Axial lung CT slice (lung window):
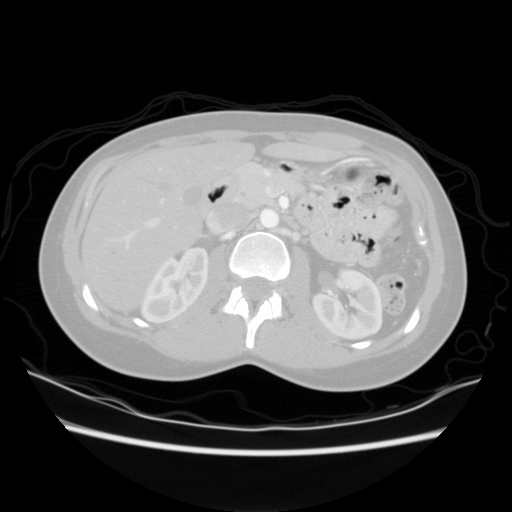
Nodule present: no